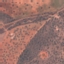
Label: PermanentCrop